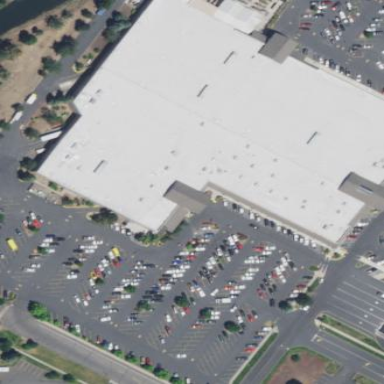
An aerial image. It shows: Supermarket located in building.